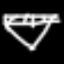
Label: diamond